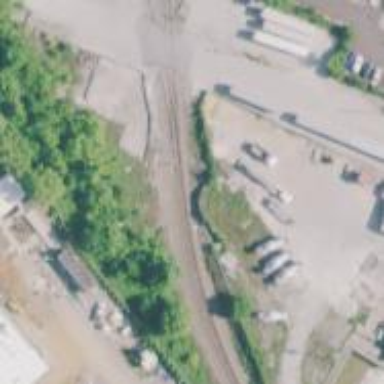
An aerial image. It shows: Railway track.